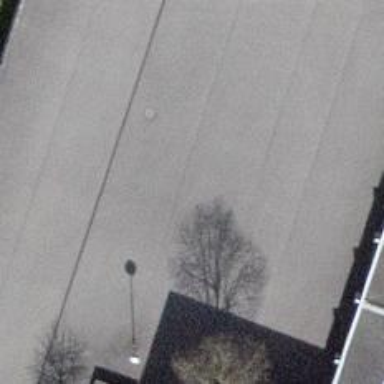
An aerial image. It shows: Pedestrian road.